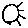
Label: sun